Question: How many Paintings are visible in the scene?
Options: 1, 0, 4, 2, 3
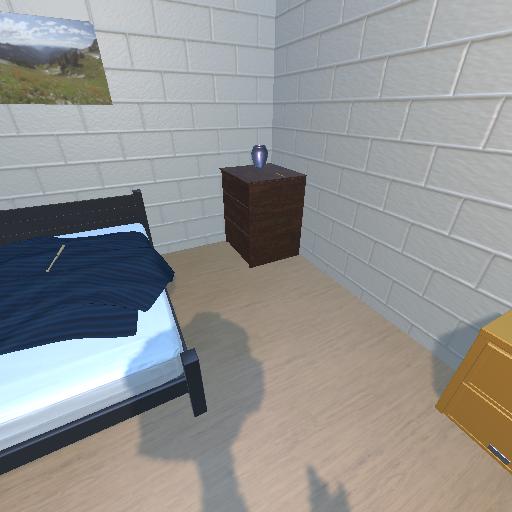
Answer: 1